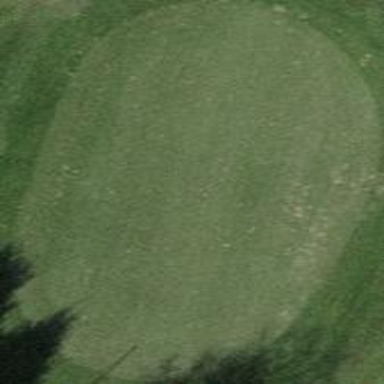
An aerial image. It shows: Green golf area with grass land use.